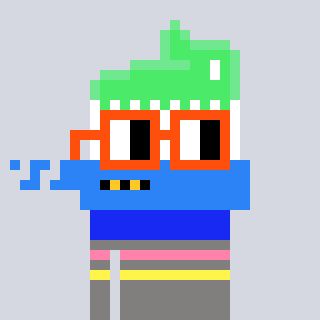
a pixel art character with square orange glasses, a toothbrush-shaped head and a bluegrey-colored body on a cool background